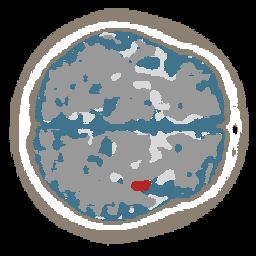
Label: lesion